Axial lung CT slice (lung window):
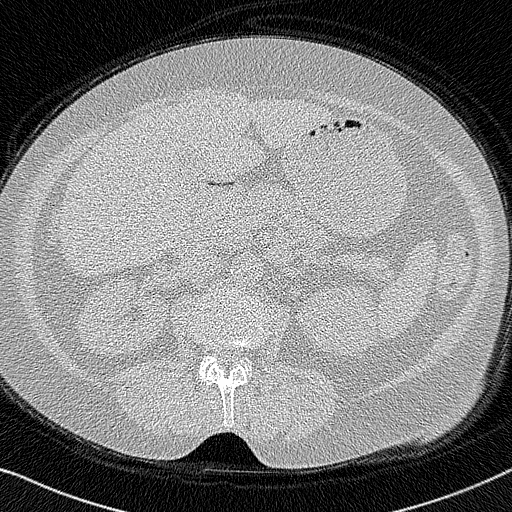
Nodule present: no